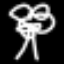
Label: palm tree